Field crop: maize
Growth stage: 2
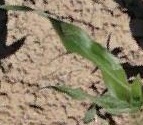
Species: maize